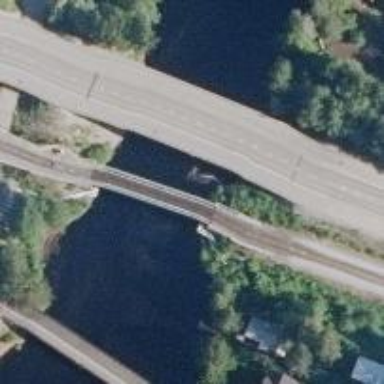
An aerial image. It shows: Railway bridge with B1 track class.